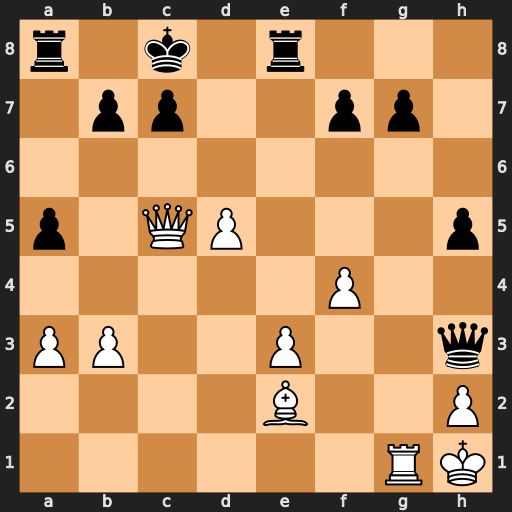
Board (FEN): r1k1r3/1pp2pp1/8/p1QP3p/5P2/PP2P2q/4B2P/6RK
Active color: w
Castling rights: -
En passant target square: -
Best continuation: Rc1 Qd7 Bb5 Qe7 Bxe8